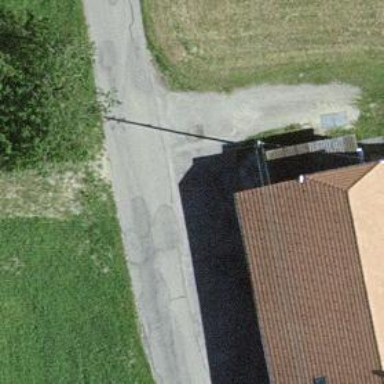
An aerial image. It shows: Minor power line.